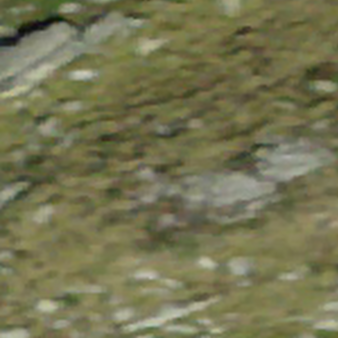
Label: other